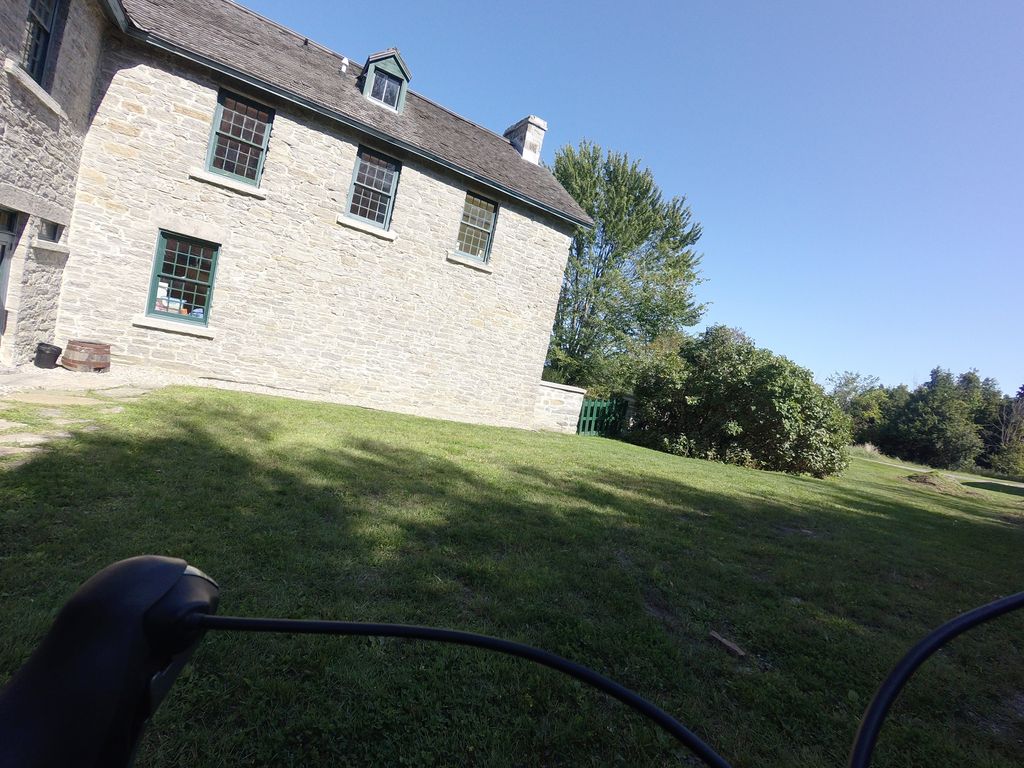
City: ottawa-gatineau